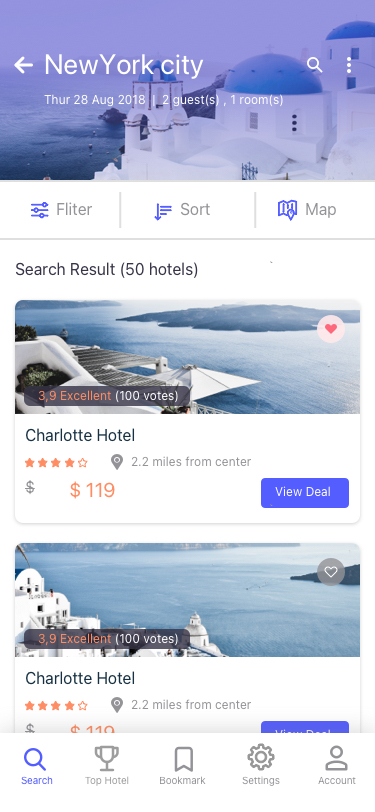
Text in this UI design:
NewYork city
Thur 28 Aug 2018  |  2 guest(s) , 1 room(s)
Fliter
Sort
Map
Search Result (50 hotels)
2.2 miles from center
Charlotte Hotel
View Deal
$ 219

$ 119

3,9 Excellent (100 votes)
2.2 miles from center
Charlotte Hotel
View Deal
$ 219

$ 119

3,9 Excellent (100 votes)
Account
Bookmark
Search
Settings
Top Hotel